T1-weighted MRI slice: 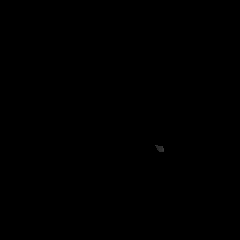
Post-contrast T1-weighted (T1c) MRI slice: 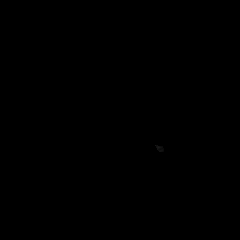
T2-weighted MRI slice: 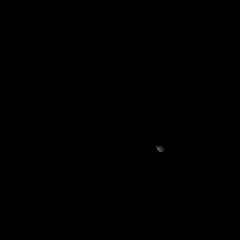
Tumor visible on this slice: no